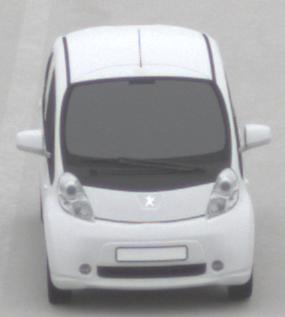
Make: Peugeot
Model: iOn
Detailed model: iOn
Model produced from: 2010/12
Model produced until: 2013/02
Doors: 5
Color: white
Road condition: dry road
Daytime: midday
Contrast: low contrast